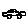
Label: car